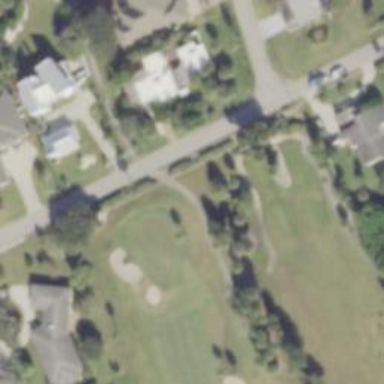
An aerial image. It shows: Path for golf carts.